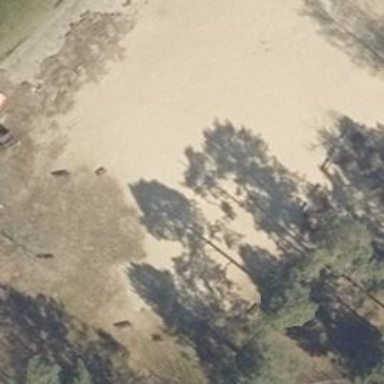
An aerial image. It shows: Sandy pitch for beach volleyball.